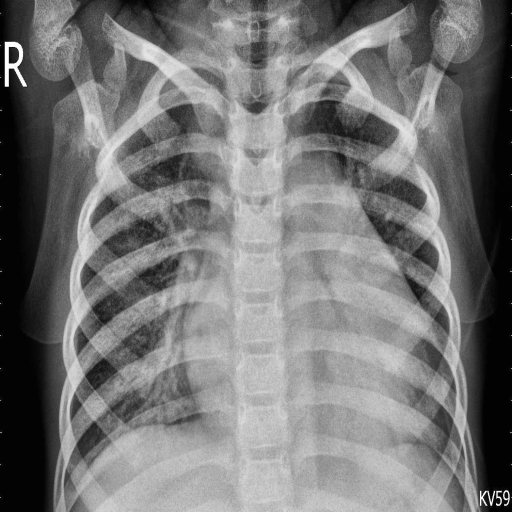
Finding: PNEUMONIA